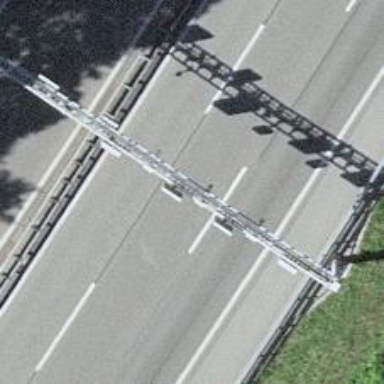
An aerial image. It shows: Gantry structure.